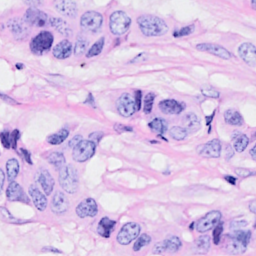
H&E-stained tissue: Breast